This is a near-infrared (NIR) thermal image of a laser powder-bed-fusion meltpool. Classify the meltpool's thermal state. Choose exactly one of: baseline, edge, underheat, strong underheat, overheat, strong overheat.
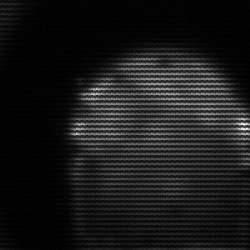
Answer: edge